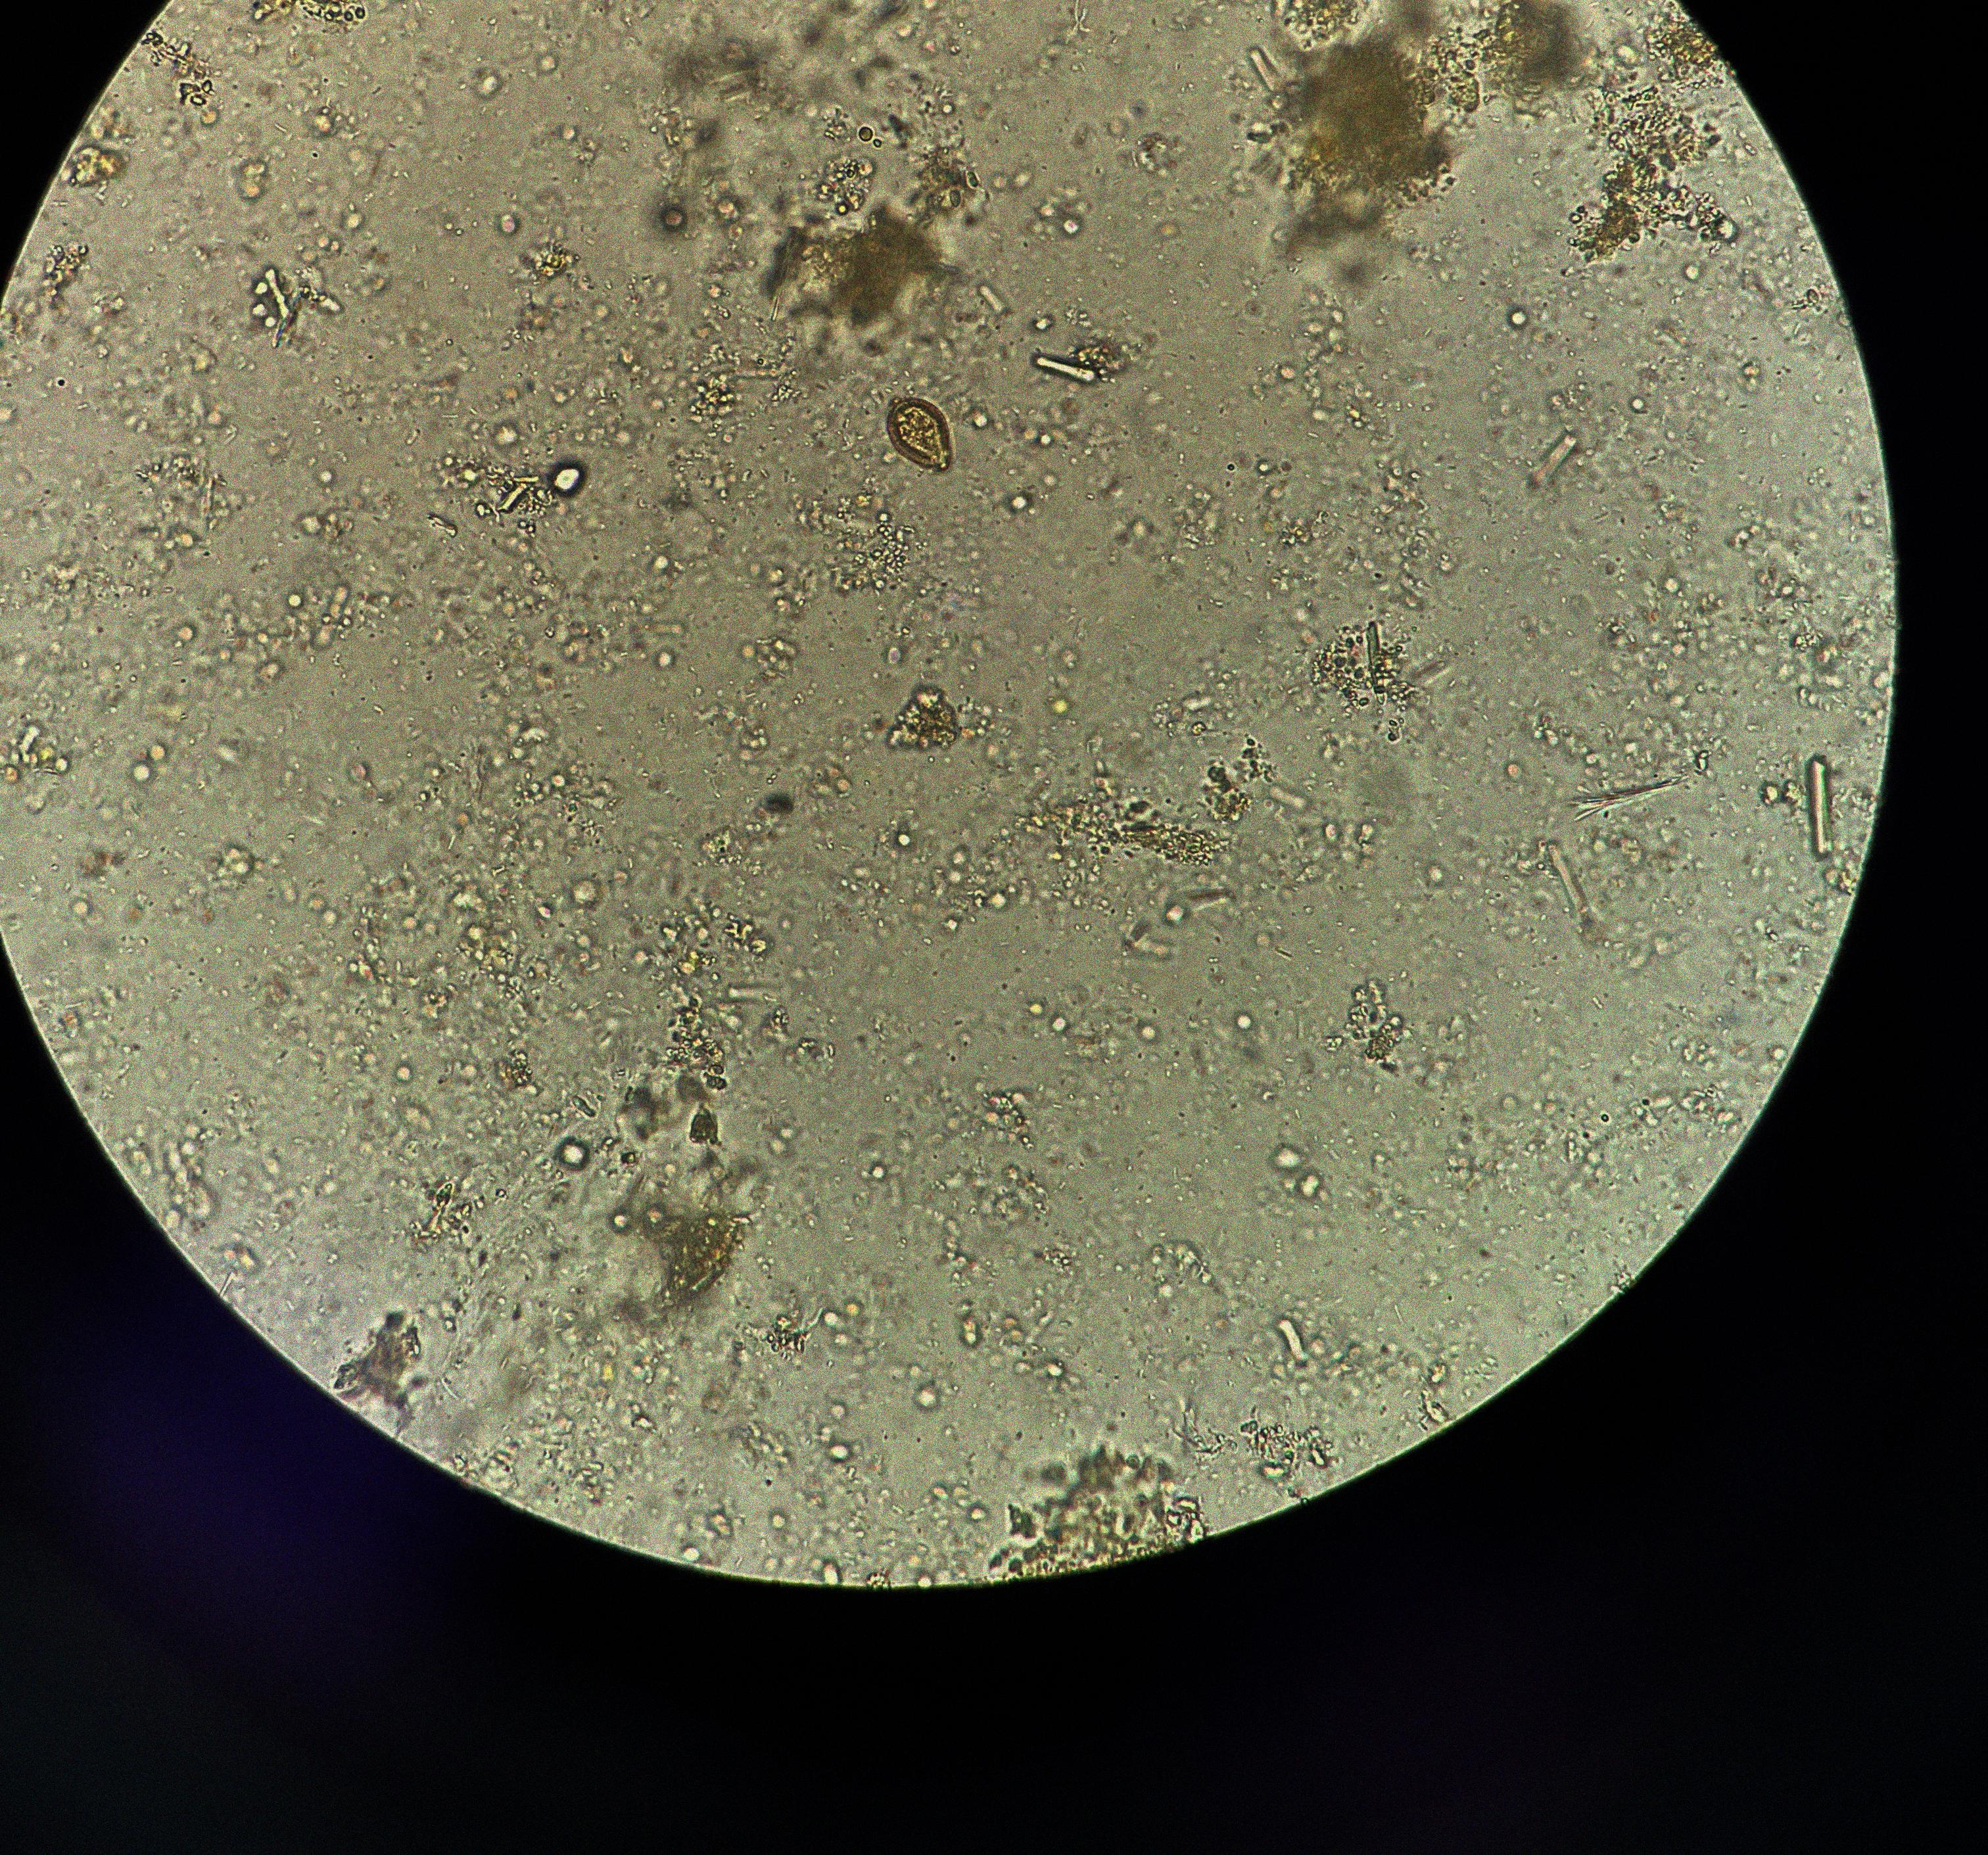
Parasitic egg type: Opisthorchis viverrine